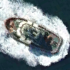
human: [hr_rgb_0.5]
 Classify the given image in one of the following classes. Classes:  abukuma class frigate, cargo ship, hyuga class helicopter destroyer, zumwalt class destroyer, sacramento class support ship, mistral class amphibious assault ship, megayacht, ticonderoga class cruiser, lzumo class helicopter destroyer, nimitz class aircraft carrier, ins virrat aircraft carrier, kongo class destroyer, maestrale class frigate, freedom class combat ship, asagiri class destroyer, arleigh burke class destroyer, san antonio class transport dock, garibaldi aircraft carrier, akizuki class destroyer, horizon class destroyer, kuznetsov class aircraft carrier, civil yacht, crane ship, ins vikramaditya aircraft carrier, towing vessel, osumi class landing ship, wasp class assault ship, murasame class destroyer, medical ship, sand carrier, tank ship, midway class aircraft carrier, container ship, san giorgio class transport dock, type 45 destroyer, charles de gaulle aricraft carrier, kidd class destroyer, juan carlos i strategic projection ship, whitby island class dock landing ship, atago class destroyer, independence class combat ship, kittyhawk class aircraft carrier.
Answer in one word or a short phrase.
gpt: Towing vessel